Question: So I have a php file that loops contents from MySQL into different divs. and every div has an id of '"name".$j++'. I've put a button in the loop that whenever it's clicked a prompt display woulds show. Every button also has an id of '"button".$i++.' I want the input in the prompt box to be displayed at the end of the div. (different for each div.)
with my current code I can only show one input at the end of each div. When I try to add a second one to div1 it goes automatically to div2 and so on...
'''
var n = (<?php echo $i; ?>);
for(var i=0; i<=n; i++){
for(var j=0; j<=n; j++){
document.getElementById("button"+i).onclick = function() {
var money;
money = prompt("Write something here:");
if(money === null){
return;
}else{
$("<p> " + money + "</p>").appendTo("#div"+ j++);
}
}
}}
'''
picture
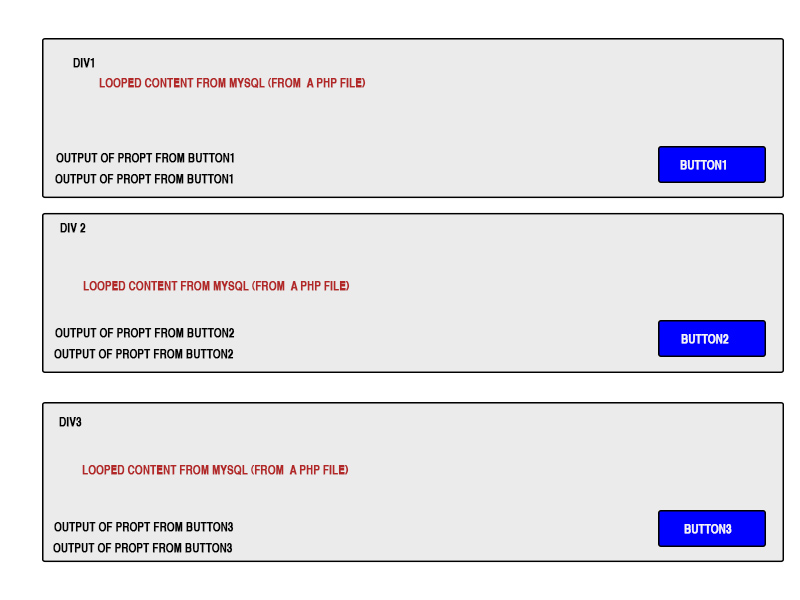
Answer: From what I can see, the MySQL loop is irrelevant to the problem at hand, and the value of the variable 'j' in 'appendTo("#div"+ j++)' is scoped outside the loop, so is not what you expect by the time the onclick function is fired.
So, a single loop is used to set the onclick event for each div/button group, and the 'bind' function method is used to lock the current scope into the anonymous function getting passed to the onclick event handler (therefore locking in the current value of 'j'), and passing 'j' (in the form of 'jj' for clarity) to that function.
'''
for(var j=1; j<=n; j++){
document.getElementById("button"+j).onclick = function(jj) {
var money;
money = prompt("Write something here:");
if(money === null){
return;
}else{
$("<p> " + money + "</p>").appendTo("#div"+ jj++);
}
}.bind(this, j);
}
'''
Demo here: <URL>